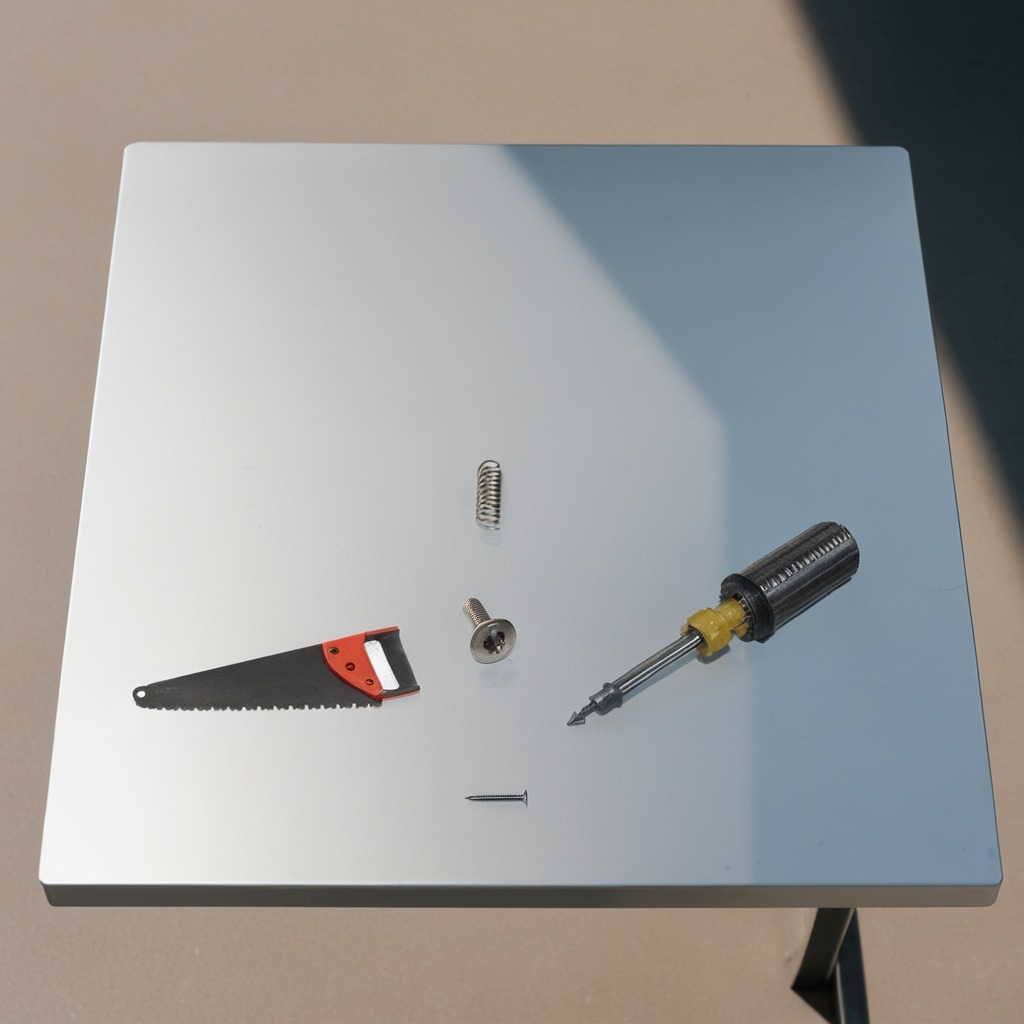
A metal machine screw, an iron nail, a coiled metal spring, a handheld metal saw, and a screwdriver are lying on the utility table in a temporary outdoor tool station.